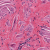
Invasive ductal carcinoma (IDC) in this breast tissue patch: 0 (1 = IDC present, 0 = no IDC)